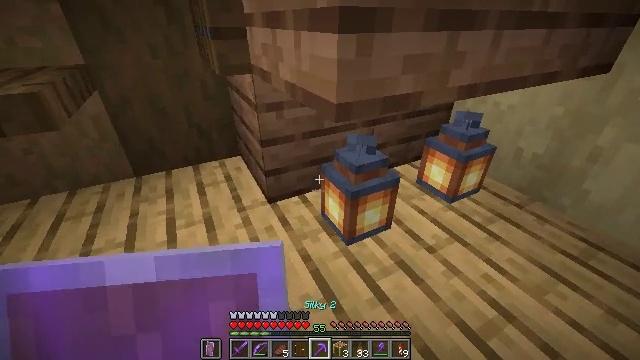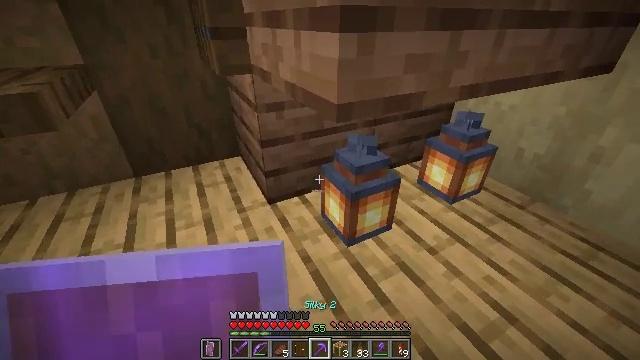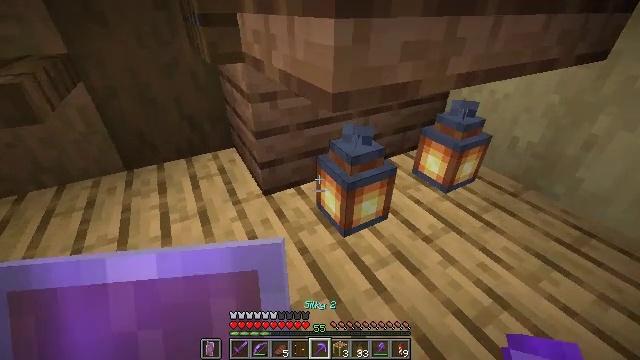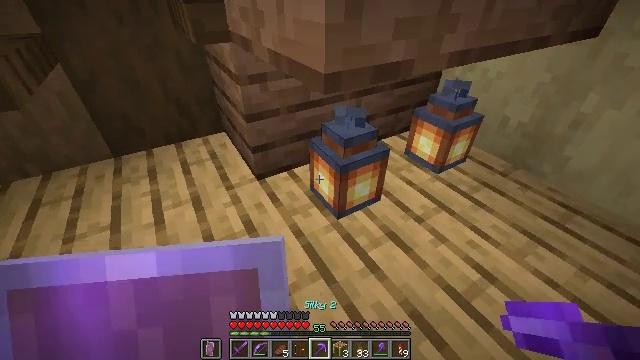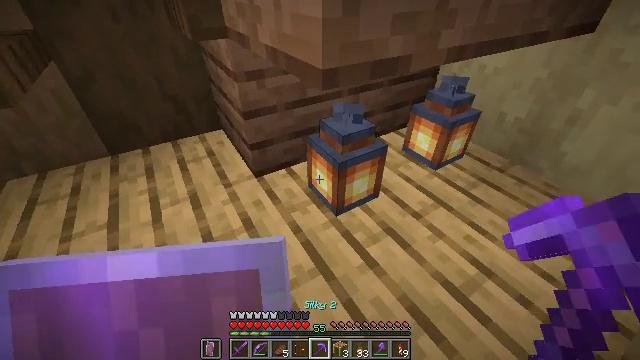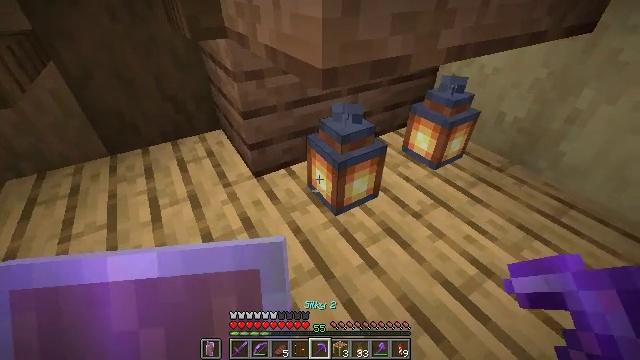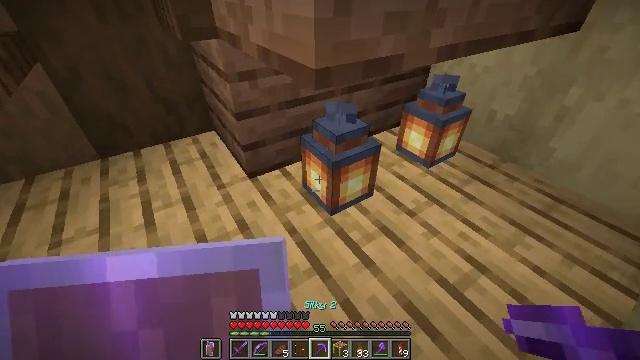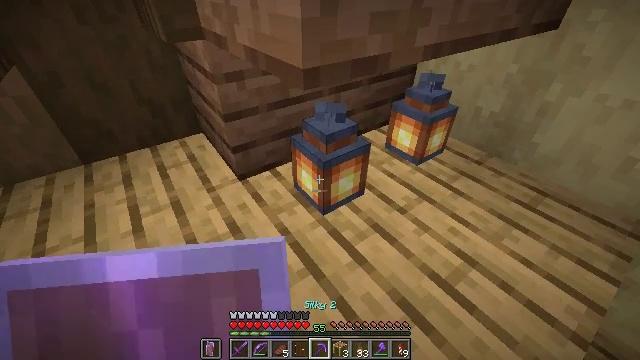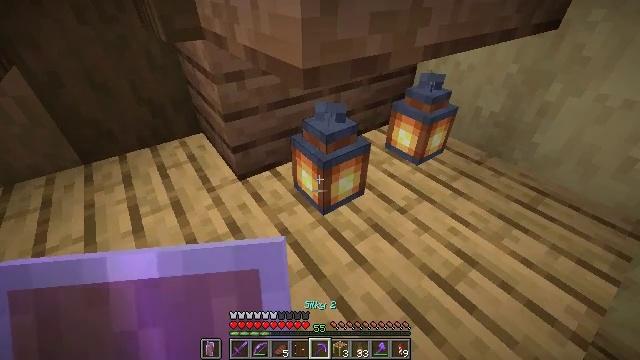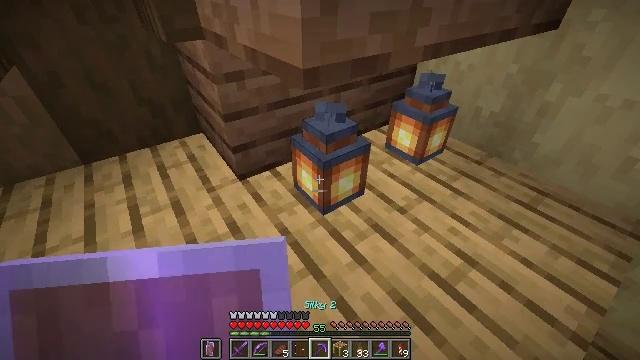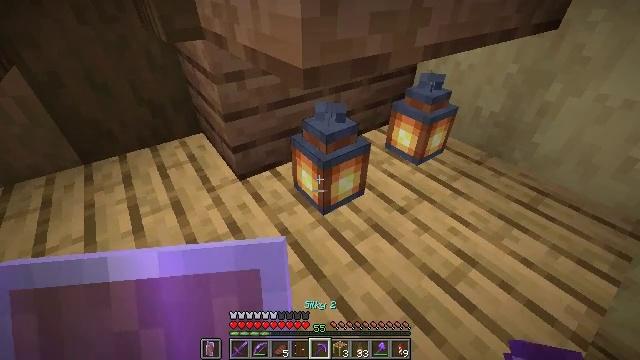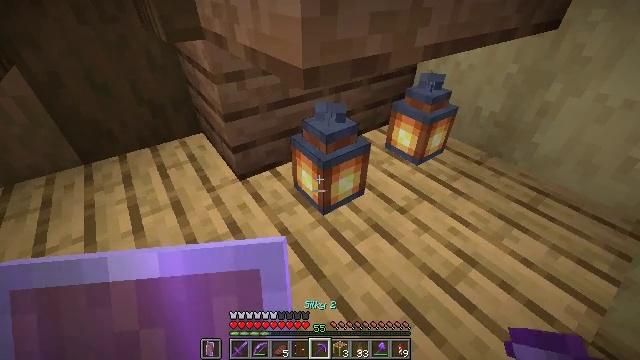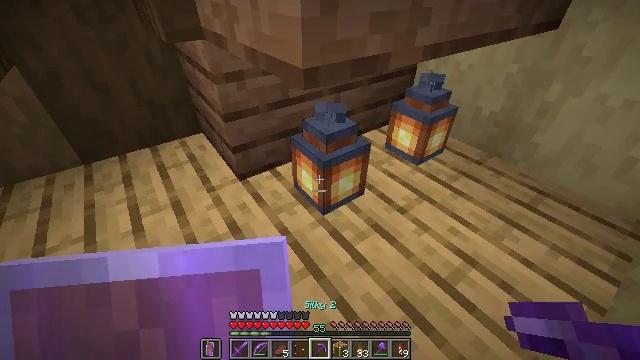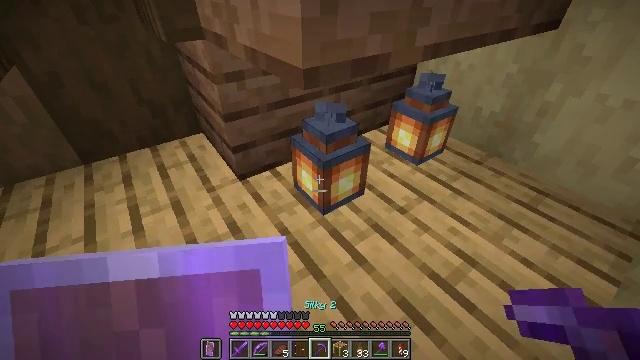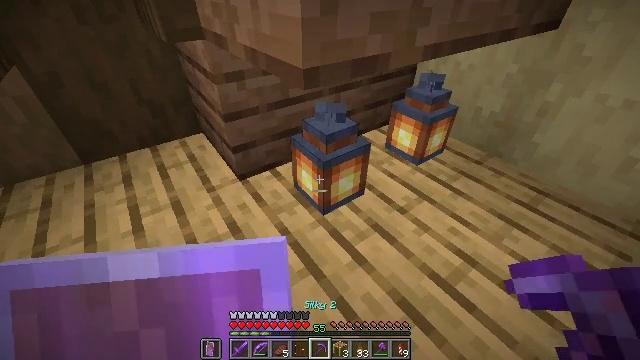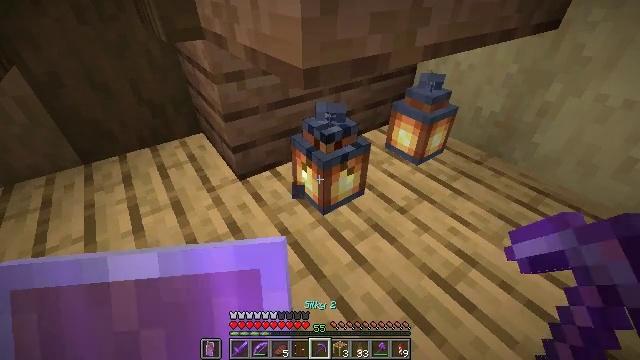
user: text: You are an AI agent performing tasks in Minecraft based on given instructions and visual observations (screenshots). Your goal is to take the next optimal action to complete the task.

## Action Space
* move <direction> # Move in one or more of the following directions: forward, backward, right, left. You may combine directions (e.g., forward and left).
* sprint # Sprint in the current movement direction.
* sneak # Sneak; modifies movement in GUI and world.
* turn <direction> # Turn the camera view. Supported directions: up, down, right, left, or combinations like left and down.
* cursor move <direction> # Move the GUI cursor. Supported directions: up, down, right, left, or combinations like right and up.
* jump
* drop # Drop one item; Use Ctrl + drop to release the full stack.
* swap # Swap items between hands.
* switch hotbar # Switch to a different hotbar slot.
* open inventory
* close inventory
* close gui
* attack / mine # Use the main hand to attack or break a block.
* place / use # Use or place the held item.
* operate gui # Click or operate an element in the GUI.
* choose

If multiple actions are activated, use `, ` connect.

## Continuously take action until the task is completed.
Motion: motion action
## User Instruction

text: Left-click to mine the lantern.
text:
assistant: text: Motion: sneak
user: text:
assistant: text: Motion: sneak, turn right and down
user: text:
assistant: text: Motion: sneak, turn right and down
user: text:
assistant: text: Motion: sneak
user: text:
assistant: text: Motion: sneak
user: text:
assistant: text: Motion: sneak, turn right
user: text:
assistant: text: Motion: sneak, turn right
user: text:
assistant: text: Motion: sneak
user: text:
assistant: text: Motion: sneak
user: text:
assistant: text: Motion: sneak
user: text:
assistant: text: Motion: sneak
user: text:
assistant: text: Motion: sneak
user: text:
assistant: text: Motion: sneak
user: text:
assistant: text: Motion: sneak
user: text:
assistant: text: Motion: sneak, attack / mine
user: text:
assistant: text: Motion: sneak, attack / mine
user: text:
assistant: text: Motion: sneak, attack / mine
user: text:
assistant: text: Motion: move forward, sneak, attack / mine
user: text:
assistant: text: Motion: move forward, sneak
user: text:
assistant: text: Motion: move forward, sneak
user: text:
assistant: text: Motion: move forward, sneak
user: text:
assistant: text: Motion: sneak